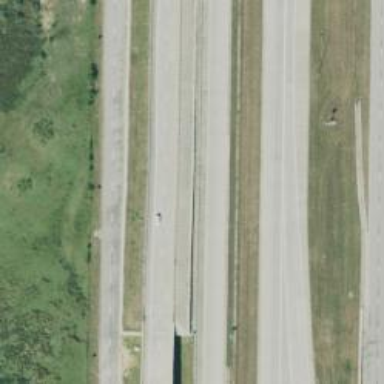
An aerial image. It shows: Motorway.